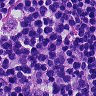
Metastatic tissue present: no